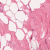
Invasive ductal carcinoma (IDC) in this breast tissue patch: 0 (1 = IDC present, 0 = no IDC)